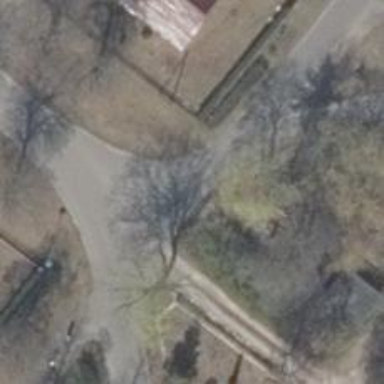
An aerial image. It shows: Residential road with asphalt surface.